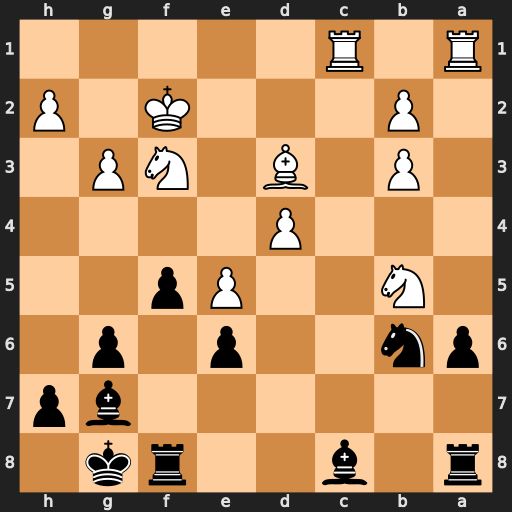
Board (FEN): r1b2rk1/6bp/pn2p1p1/1N2Pp2/3P4/1P1B1NP1/1P3K1P/R1R5
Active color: b
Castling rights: -
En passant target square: -
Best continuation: axb5 Rxa8 Nxa8